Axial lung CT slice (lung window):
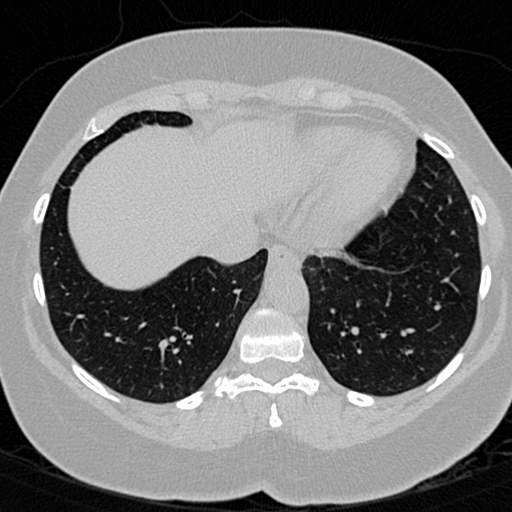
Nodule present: no